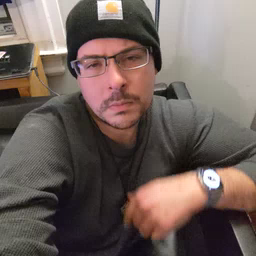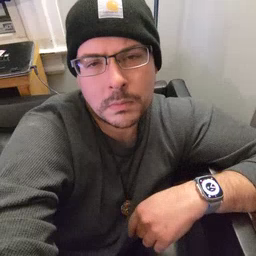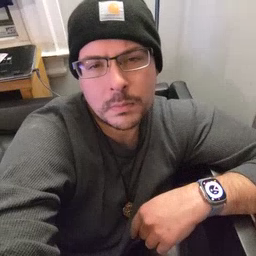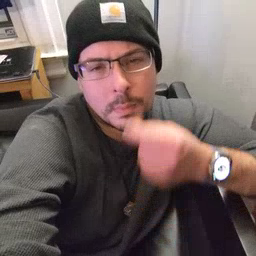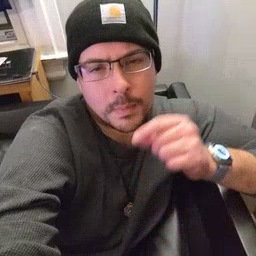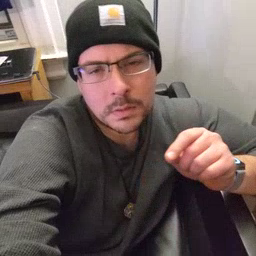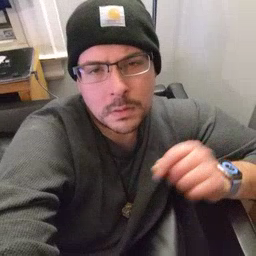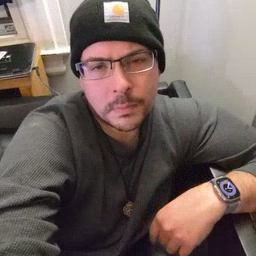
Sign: pencil